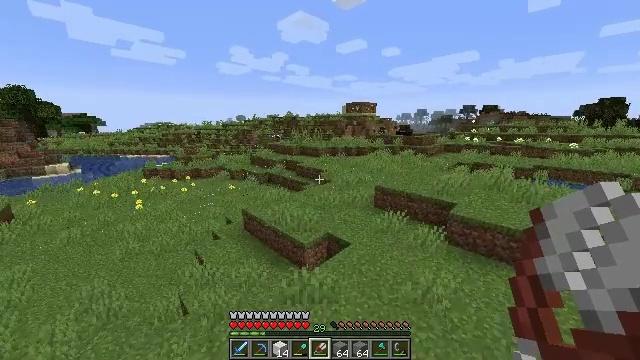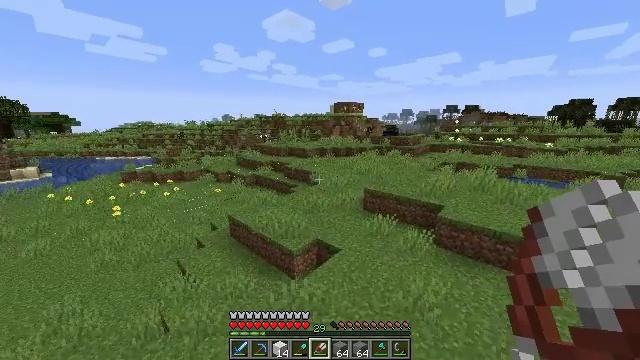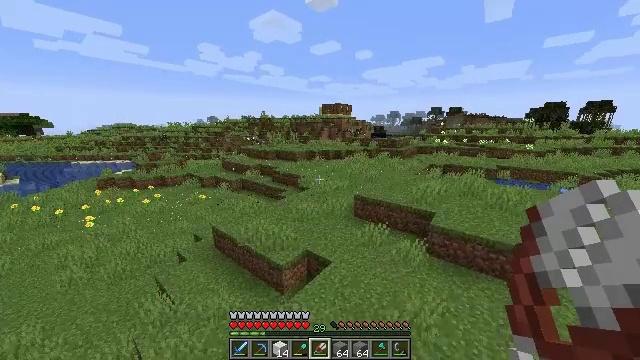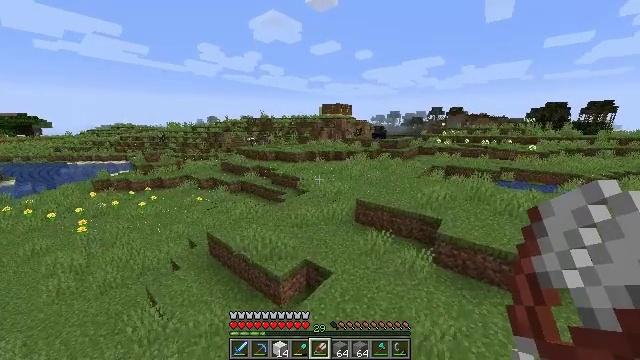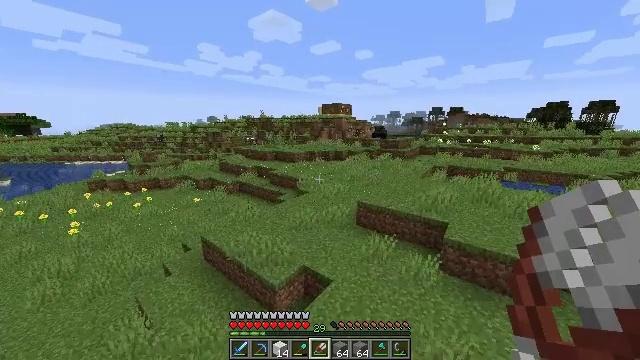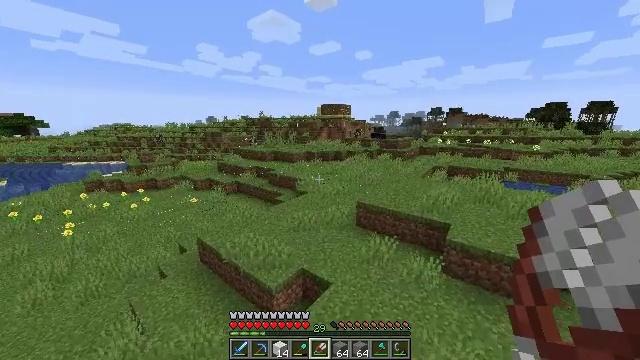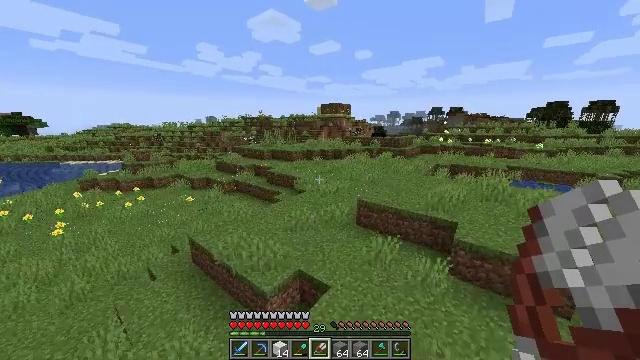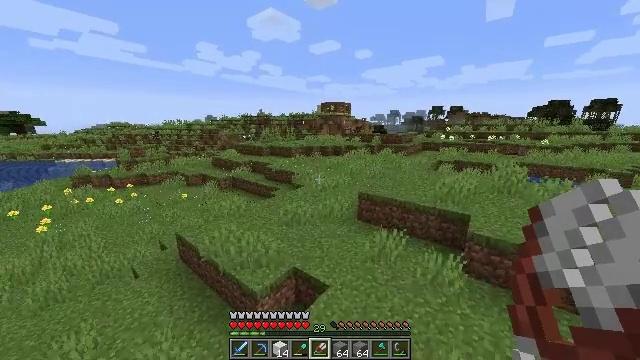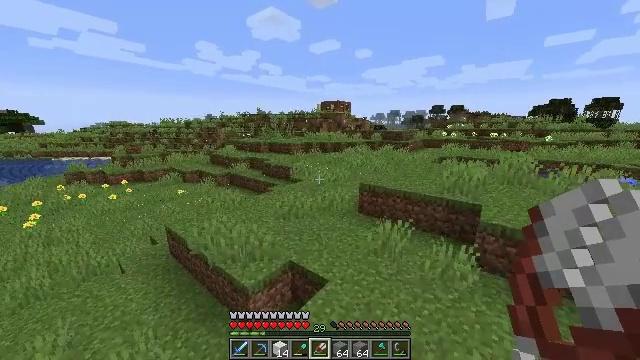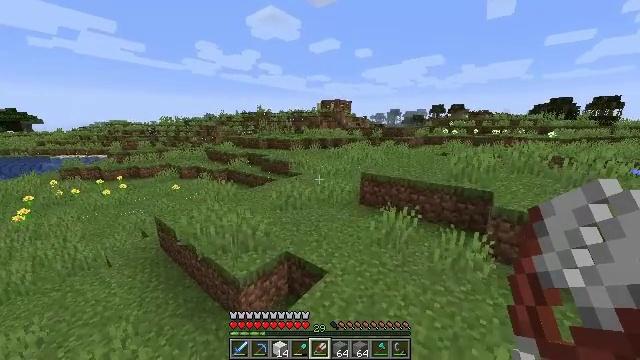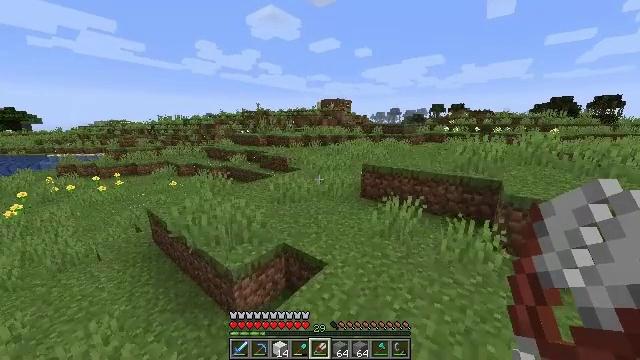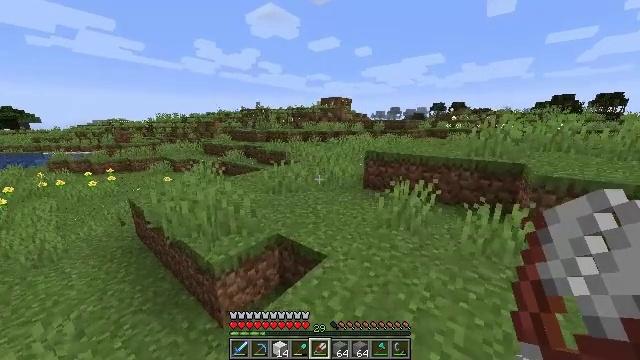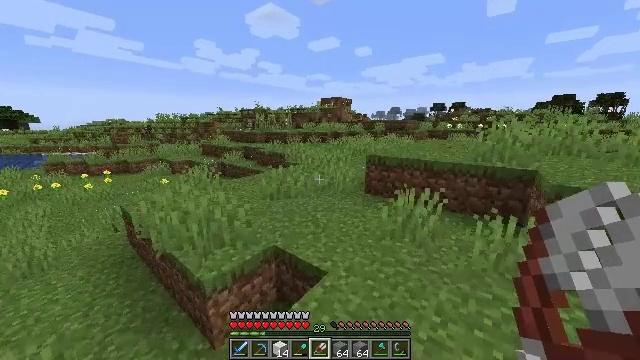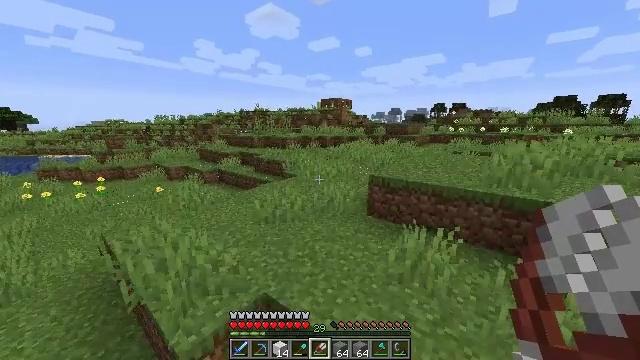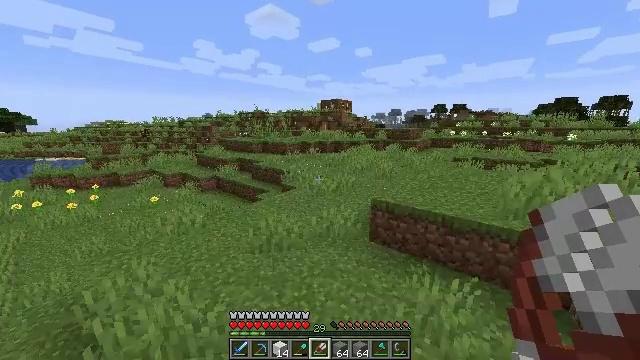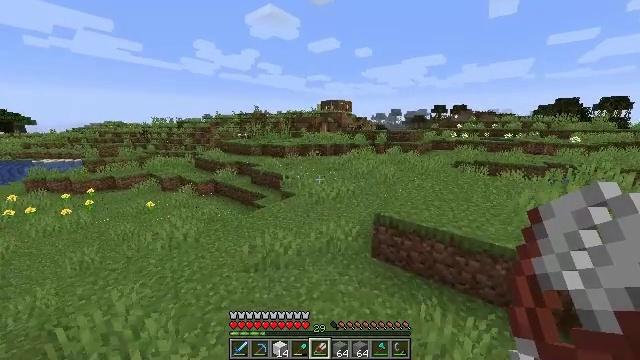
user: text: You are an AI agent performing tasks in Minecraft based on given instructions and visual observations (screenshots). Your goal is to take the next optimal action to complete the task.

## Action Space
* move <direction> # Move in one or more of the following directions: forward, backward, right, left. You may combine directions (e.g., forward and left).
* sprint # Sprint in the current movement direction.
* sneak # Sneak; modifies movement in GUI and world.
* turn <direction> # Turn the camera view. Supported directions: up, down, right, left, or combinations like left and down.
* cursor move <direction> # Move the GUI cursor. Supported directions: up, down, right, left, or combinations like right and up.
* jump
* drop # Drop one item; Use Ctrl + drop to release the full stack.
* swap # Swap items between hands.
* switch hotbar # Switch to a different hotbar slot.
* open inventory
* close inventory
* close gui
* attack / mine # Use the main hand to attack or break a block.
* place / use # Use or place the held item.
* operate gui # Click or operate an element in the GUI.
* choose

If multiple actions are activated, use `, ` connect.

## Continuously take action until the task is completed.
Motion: motion action
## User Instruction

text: Kill mobs.
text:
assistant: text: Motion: move forward, turn right, jump
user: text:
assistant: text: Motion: move forward, turn right, jump
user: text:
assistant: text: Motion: move forward and move right, jump
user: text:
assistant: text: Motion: move forward and move right, jump
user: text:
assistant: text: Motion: move forward and move right, jump
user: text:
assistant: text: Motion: move forward, jump
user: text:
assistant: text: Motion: move forward, jump
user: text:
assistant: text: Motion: move forward, jump
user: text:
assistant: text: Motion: move forward, jump
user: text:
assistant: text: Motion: move forward, jump
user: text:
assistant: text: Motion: move forward, jump
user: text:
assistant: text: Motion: move forward, jump
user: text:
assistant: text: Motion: move forward, jump
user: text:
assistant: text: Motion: move forward, jump
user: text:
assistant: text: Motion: move forward, sprint, jump
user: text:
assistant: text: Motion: move forward, sprint, jump
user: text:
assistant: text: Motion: move forward, sprint, jump
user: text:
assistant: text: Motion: move forward, sprint, jump
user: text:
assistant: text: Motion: move forward, sprint, jump
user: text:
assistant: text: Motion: move forward, jump
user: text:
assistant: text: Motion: move forward, jump
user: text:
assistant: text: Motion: move forward, jump
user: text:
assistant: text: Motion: move forward, jump
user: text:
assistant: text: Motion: move forward, jump
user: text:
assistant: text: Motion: move forward, jump
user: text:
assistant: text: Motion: move forward, jump
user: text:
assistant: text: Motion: move forward, jump
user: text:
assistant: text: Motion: move forward, jump
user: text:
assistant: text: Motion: move forward and move right, jump
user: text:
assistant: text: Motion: move forward and move right, jump